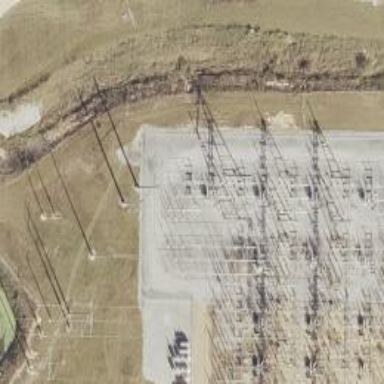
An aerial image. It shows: Switch used for power control.